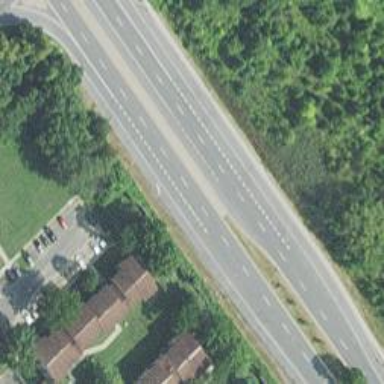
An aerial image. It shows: Asphalt trunk highway classified as expressway.